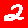
Digit: 2